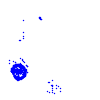
Particle: electron